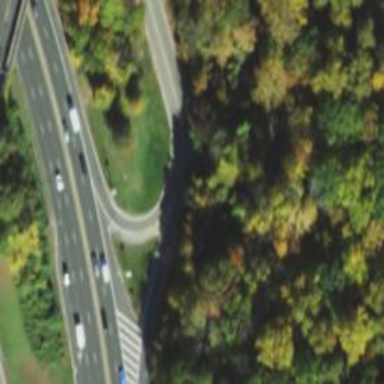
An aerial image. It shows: Trunk link highway.